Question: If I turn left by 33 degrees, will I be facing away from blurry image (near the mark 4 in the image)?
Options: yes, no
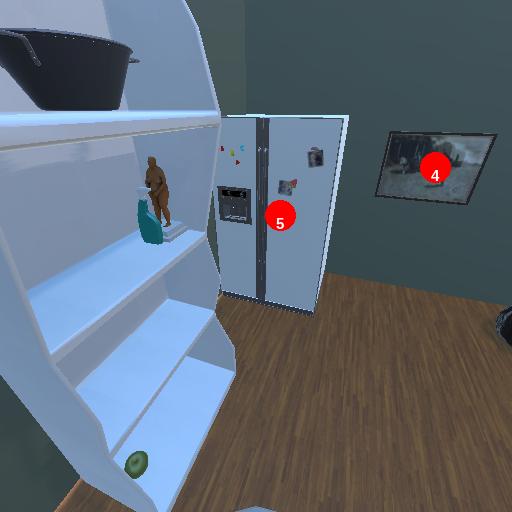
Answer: yes